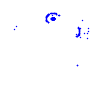
Particle: electron